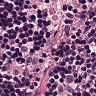
Metastatic tissue present: no